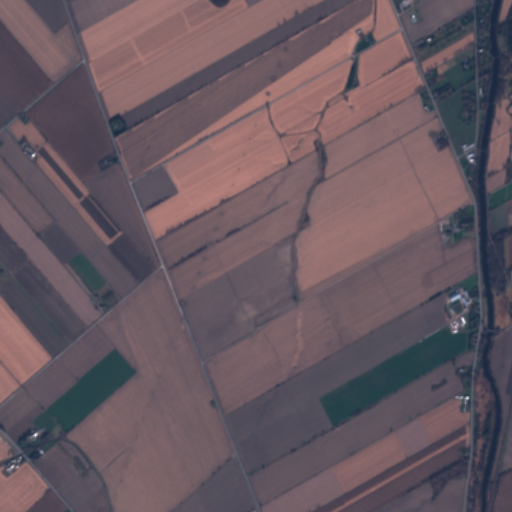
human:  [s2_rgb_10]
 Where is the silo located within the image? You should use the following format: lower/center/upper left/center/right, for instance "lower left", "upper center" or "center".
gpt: The silo is located in the lower left of the image.
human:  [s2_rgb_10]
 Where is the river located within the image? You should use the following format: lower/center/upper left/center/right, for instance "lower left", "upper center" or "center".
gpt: The river is located in the lower of the image.
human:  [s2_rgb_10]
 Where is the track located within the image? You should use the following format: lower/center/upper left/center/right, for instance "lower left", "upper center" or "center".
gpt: There is no track in the image.